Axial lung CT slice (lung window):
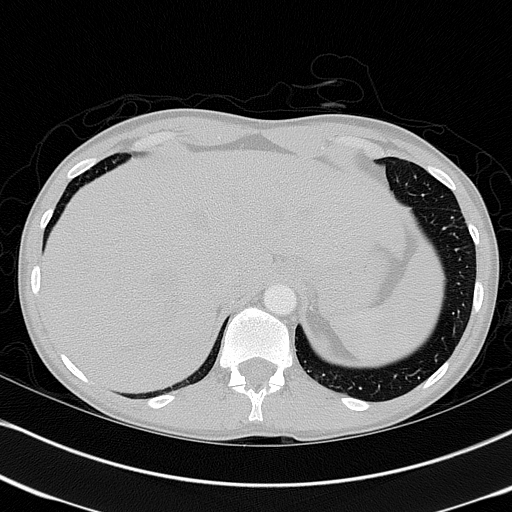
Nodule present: no